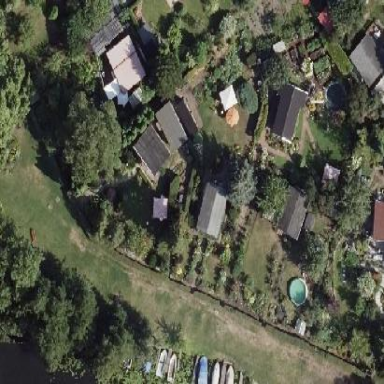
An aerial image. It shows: Plot in the allotments surrounded by fence.